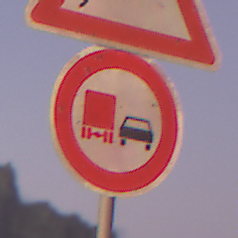
Verkehrszeichen: UeberholverbotKraftfahrzeuge
Zusatzzeichen oben: WildwechselLinks
Umgebung: Outdoor, RoadRail
Tageszeit: Dawn
Wetter: Clear
Licht: Natural
Jahreszeit: NotSpecified
Kontrast: LowContrast